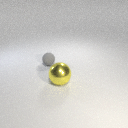
large yellow metal sphere in front of small gray rubber sphere